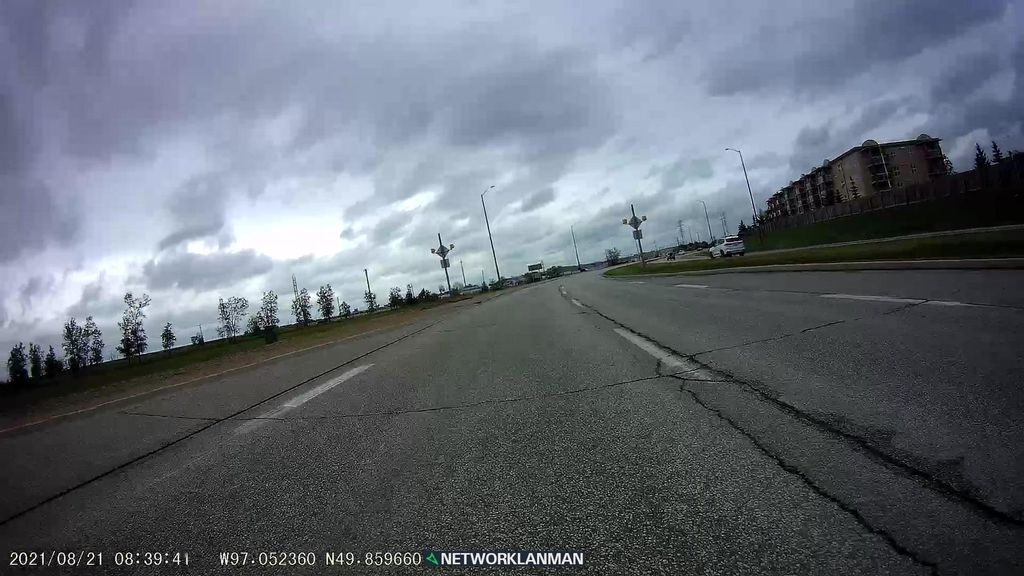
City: winnipeg